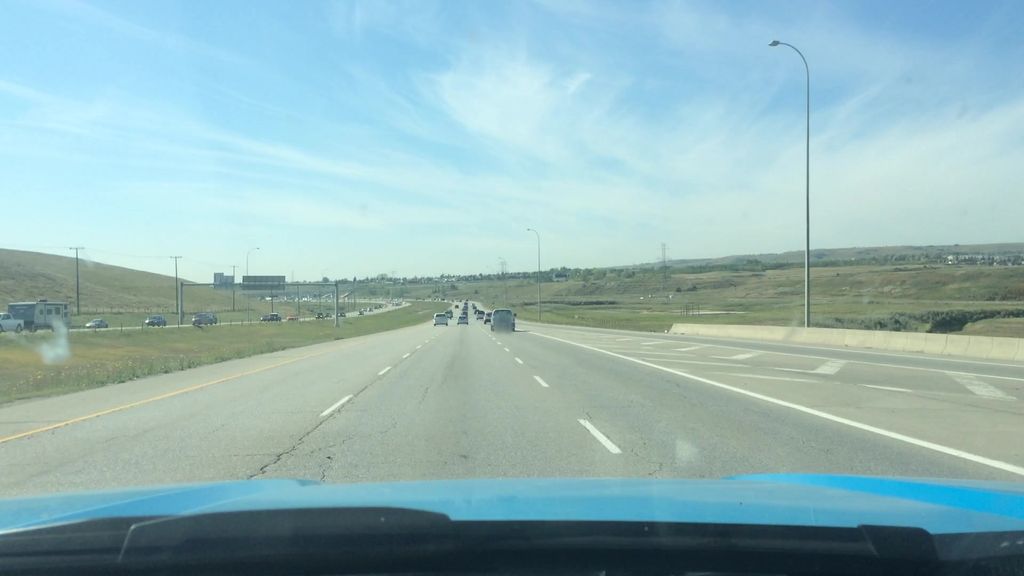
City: calgary